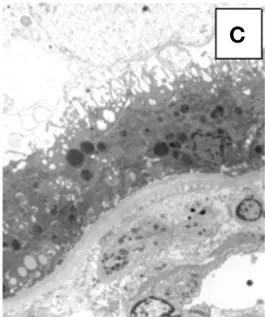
Original magnification, x8900).
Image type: pathology (h&e)